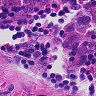
Metastatic tissue present: no